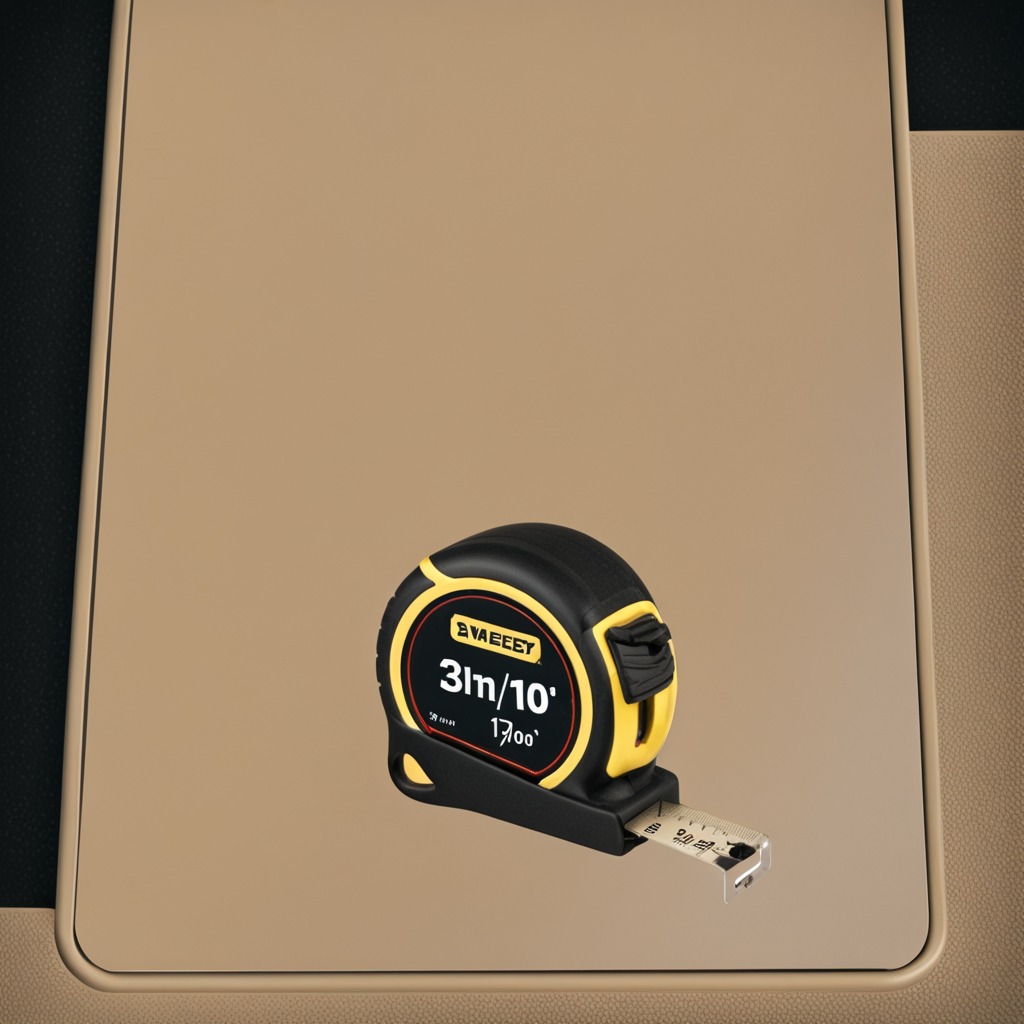
A measuring tape is lying on the clean utility table in a temporary outdoor tool station.